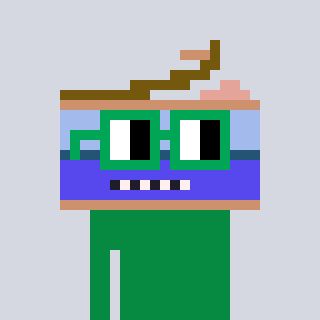
a pixel art character with square green glasses, a canned ham-shaped head and a green-colored body on a cool background